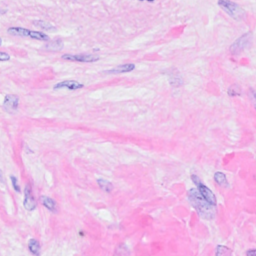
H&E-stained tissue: Breast